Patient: sex M, age 17
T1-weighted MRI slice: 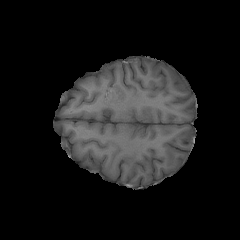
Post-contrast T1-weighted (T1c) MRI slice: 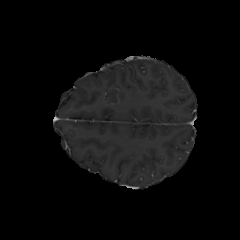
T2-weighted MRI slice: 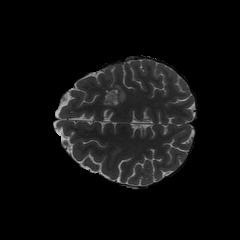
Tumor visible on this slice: yes
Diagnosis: Astrocytoma, IDH-mutant
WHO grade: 4